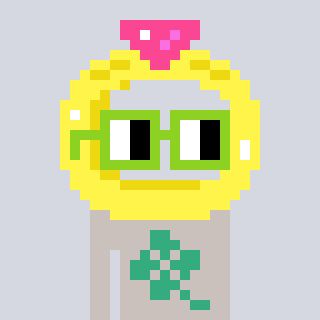
a pixel art character with square light green glasses, a ring-shaped head and a foggrey-colored body on a cool background